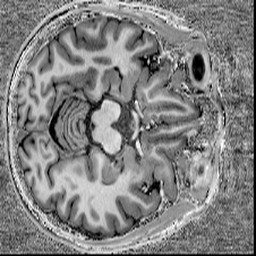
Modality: T1w
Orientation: axial
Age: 28
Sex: female
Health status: healthy
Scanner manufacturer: siemens
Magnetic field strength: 7 T
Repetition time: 4.3 s
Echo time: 0.00227 s